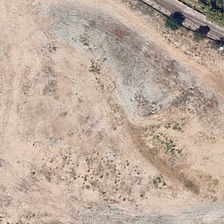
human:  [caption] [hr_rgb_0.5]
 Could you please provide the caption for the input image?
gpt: several green trees are near a piece of bareland .

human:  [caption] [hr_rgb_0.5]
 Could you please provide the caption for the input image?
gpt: several green trees are near a piece of bareland .

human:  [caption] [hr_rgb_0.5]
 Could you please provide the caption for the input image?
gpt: several green trees are near a piece of bareland .

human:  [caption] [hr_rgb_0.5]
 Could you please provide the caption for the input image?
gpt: several green trees are near a piece of bareland .

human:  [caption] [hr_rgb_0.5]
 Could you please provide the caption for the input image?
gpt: several green trees are near a piece of bareland .